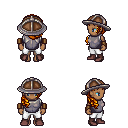
a pixel art fantasy rpg character, female body template, human, dark skin, steel chest armor, white pants, dark blonde right-swept hairstyle, chain helm, leather bracers, maroon shoes, four views (front, back, left, right), 2x2 character sprite sheet, small pixel art, hard edges, no anti-aliasing